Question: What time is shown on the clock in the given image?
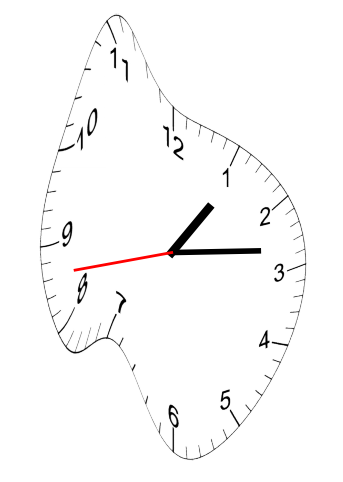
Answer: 01:13:43